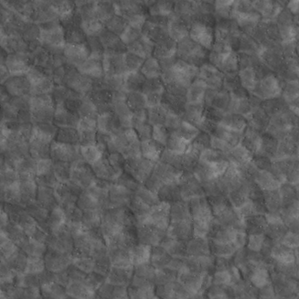
Label: non_frost